Question: Hopefully Clarifying: I'm looking to run a that can take 2d vectors for position and direction, along with an arbitrary angle and radius (in the picture below it's 180 degrees) and
Original Post:Given the position, direction, radius and angle of a light source, I'm trying to describe the verticies of a triangle fan for the light source. A circle is easy. I'm trying to replicate something like in this picture, where the direction would be in the positive x direction, and the angle would be pi radians. The difficulty that I have is that the radius falls off for angles not included, in the picture this corresponds to all verticies to the left of the vertically-oriented verticies.

Picture taken from the game Full Bore <URL>
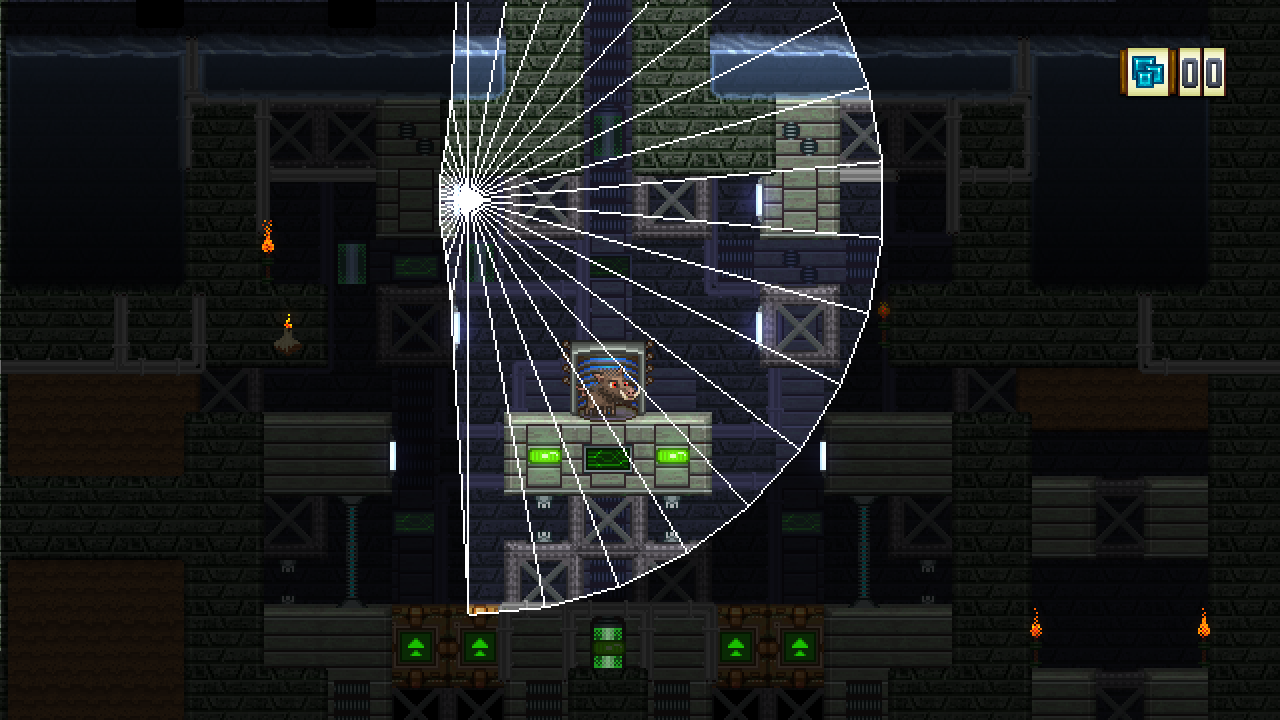
Answer: You can achieve this by interpolating the radius using the dot product with the direction:
'''
double dotCutoff = cos(angle / 2);
double exponent = 1;
for(int i = 0; i <= steps; ++i)
{
double vertexAngle = i * 2 * Pi / steps;
vec2 vertexDirection = vec2(sin(vertexAngle), cos(vertexAngle));
double dotDirection = dot(vertexDirection, direction);
double r = 1;
if(dotDirection < dotCutoff)
r = falloff + (1 - falloff) * pow((dotDirection - cutoff)/(cutoff + 1) + 1,exponent);
emit vertex pos + r * radius * vertexDirection;
}
'''
'falloff' is a fraction which specifies the lowest radius. I.e. a 'falloff' of '0.2' means that the radius in the opposite direction is 0.2 times the original radius. The 'exponent' specifies the descent's steepness.
For a 'falloff = 0.5', 'angle = 120deg' and 'exponent = 1', you get the following image:

You can tune this with the exponent:
'falloff = 0.5, angle = 120deg, exponent = 4':

For very small 'falloffs' or large angles, you should be aware of this behavior:
'falloff = 0.3, angle = 180deg, exponent = 1':

You can adjust the exponent to smoothen the left edge:
'falloff = 0.3, angle = 180deg, exponent = 2':